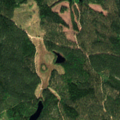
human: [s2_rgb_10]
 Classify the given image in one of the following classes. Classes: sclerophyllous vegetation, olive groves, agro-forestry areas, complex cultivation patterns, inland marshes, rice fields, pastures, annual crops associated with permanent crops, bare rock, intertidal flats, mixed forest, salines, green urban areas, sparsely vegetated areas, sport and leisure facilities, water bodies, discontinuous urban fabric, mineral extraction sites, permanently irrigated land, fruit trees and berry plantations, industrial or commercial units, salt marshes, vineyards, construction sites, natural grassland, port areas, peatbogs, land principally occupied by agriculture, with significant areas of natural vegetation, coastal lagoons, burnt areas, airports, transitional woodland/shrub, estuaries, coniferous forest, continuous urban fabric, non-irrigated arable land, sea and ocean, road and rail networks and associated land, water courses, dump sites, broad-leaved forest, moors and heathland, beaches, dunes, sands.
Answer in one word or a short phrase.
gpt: coniferous forest